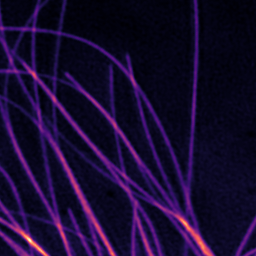
Label: Super-resolution Microtubules image